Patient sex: M
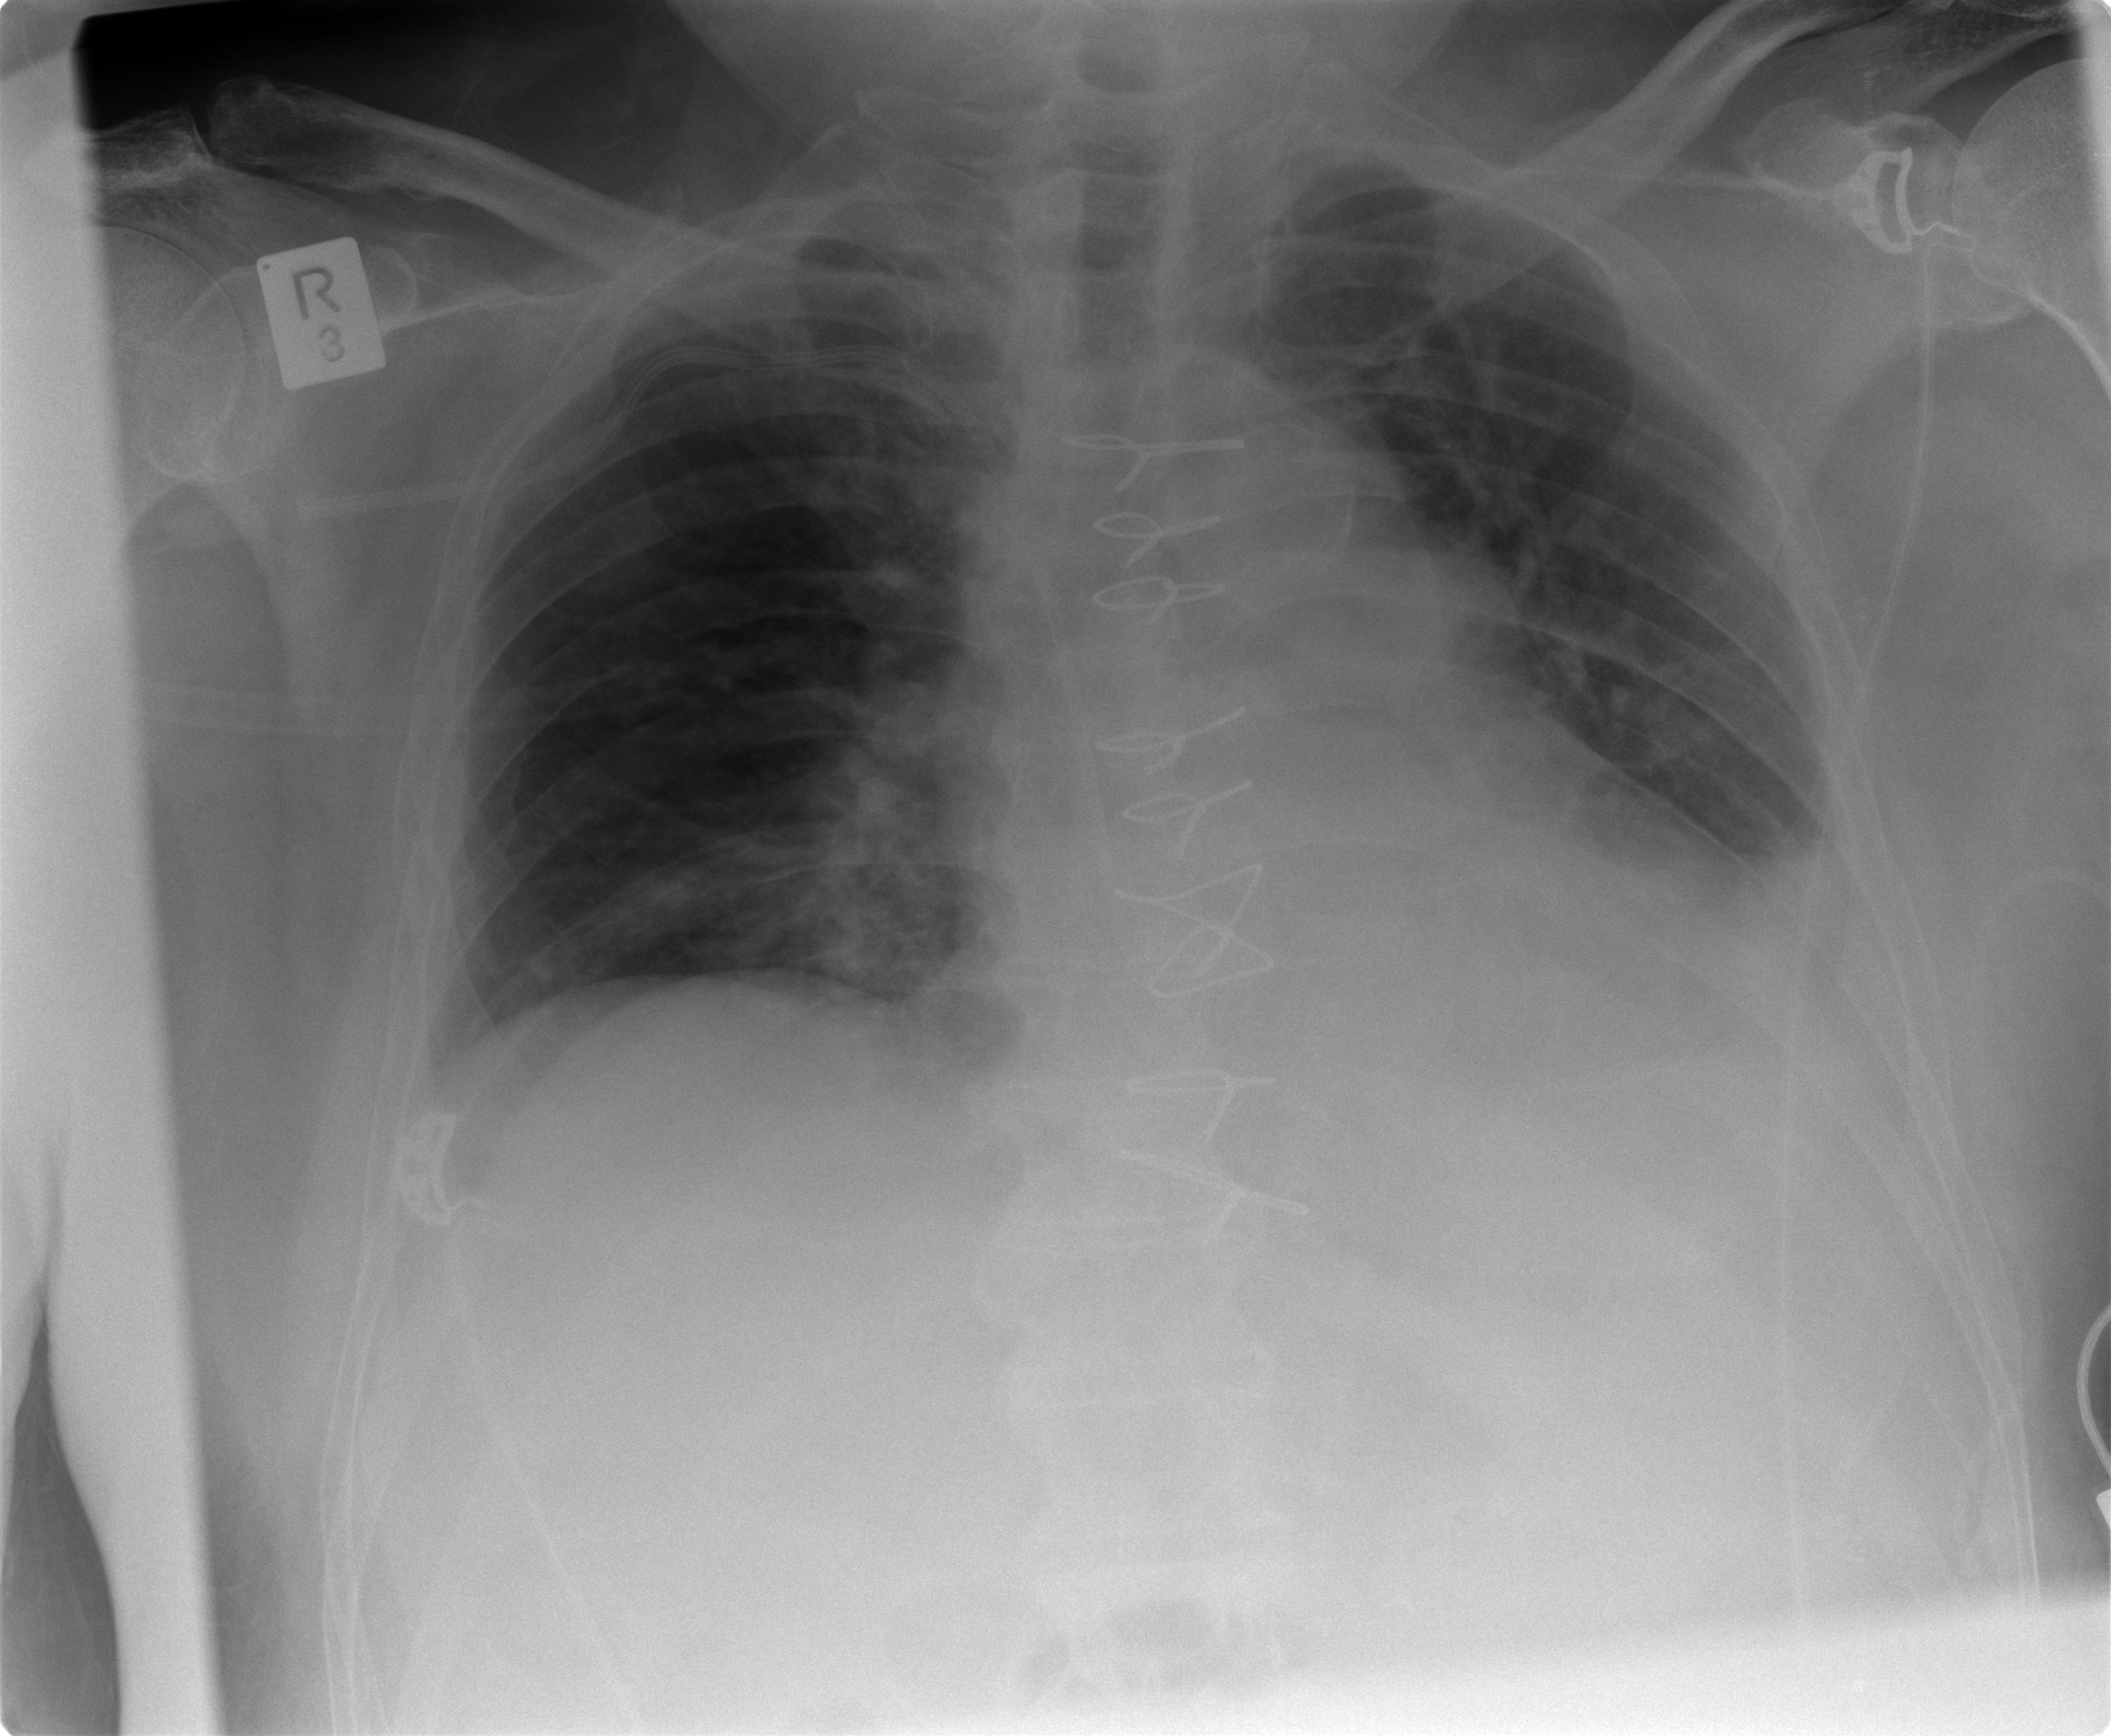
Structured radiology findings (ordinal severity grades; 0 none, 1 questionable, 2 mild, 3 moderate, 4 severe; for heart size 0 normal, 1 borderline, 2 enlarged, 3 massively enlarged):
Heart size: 1
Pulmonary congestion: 0
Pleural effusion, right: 0
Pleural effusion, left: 2
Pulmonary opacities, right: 2
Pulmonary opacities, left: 0
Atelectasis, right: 2
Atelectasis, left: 2